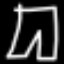
Label: pants